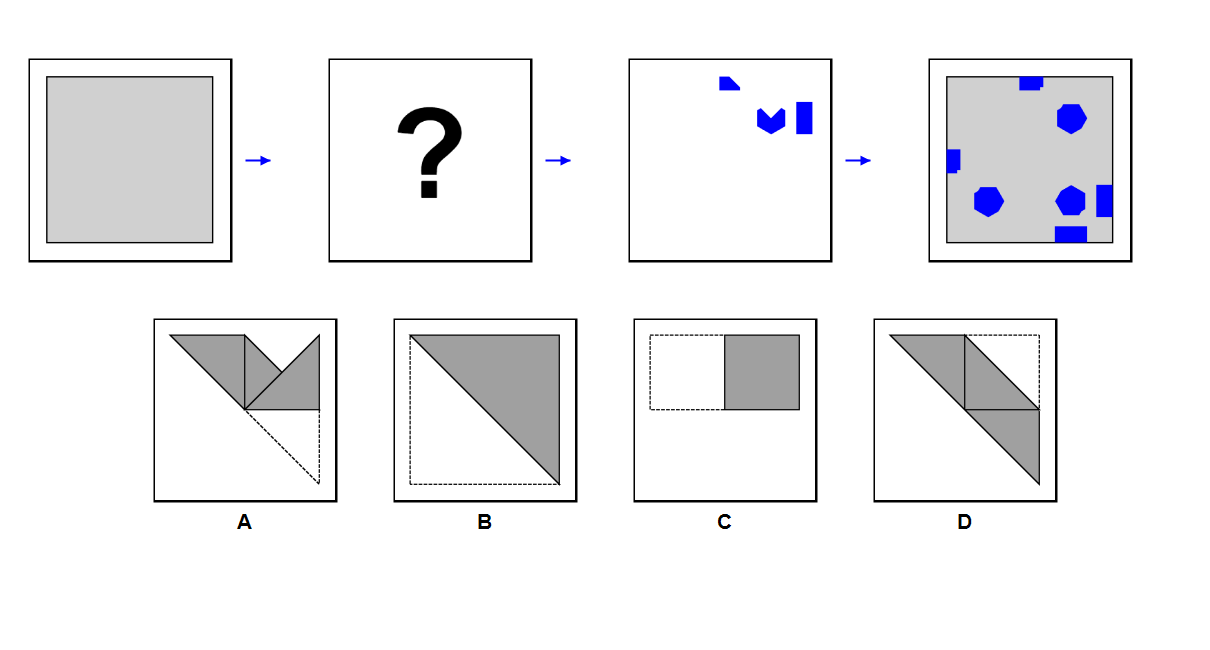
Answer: C